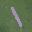
Label: 1